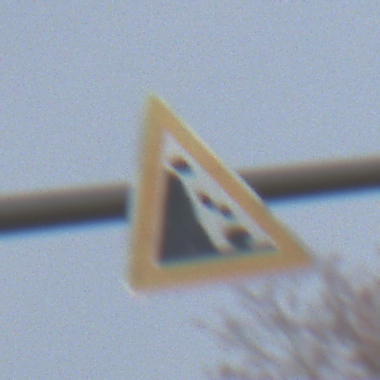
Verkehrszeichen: SteinschlagLinks
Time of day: MorningAfternoon
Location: Outdoor (Nature)
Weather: PartlyCloudy
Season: NotSpecified
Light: Natural